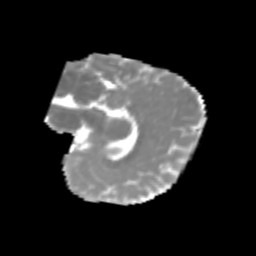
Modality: MD
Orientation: sagittal
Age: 7
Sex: female
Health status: healthy